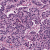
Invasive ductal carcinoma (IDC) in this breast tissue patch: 1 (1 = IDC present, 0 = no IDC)